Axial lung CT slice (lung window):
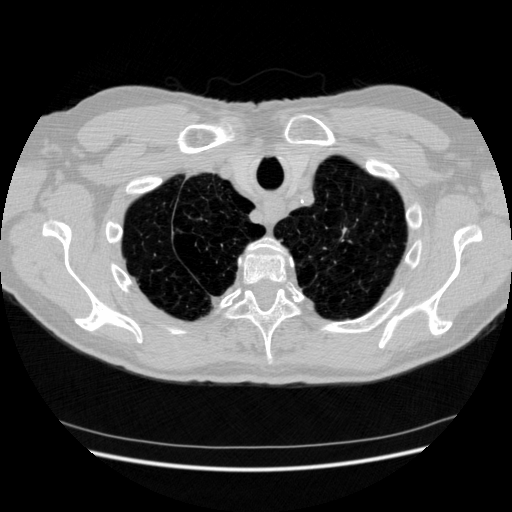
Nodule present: no